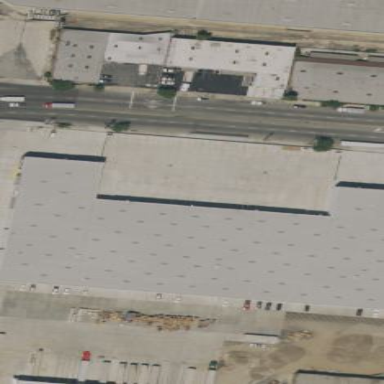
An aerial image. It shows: Factory building.